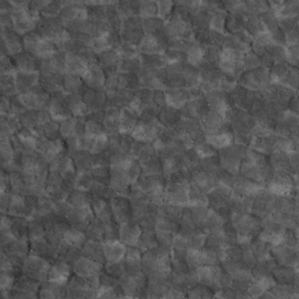
Label: non_frost